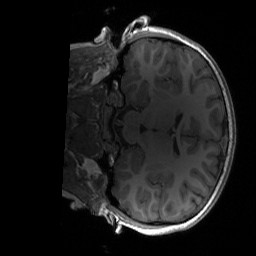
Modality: T1w
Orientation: coronal
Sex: male
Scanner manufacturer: siemens
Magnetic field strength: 3 T
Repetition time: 1.9 s
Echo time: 0.00243 s